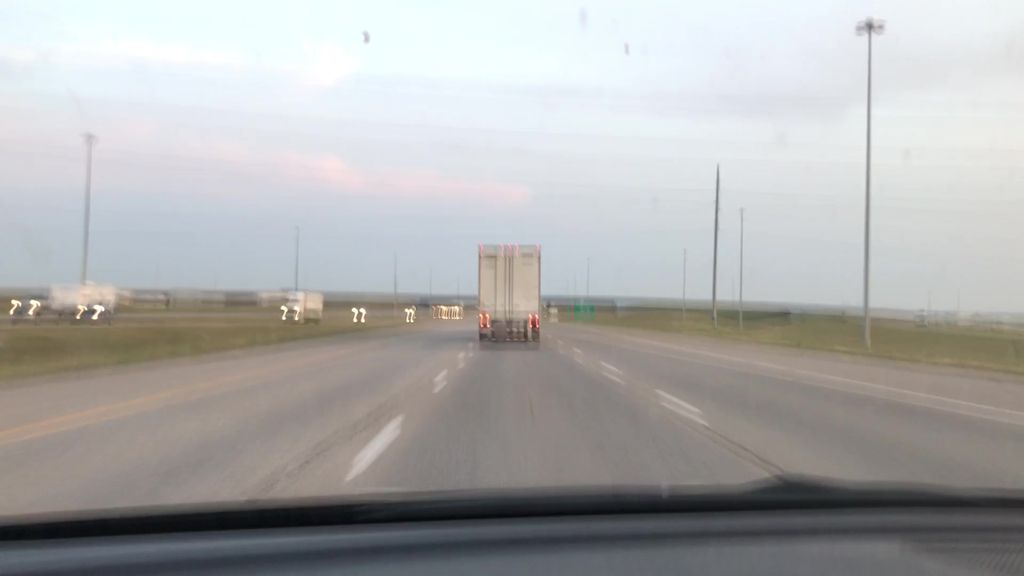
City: calgary